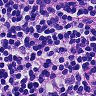
Metastatic tissue present: no